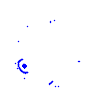
Particle: pion